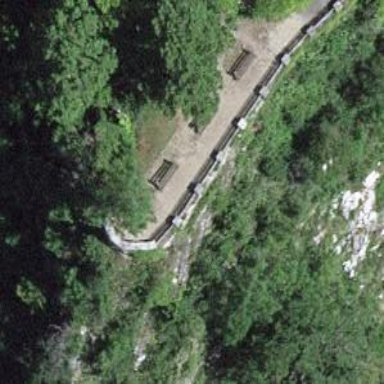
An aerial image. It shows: Brown bench.